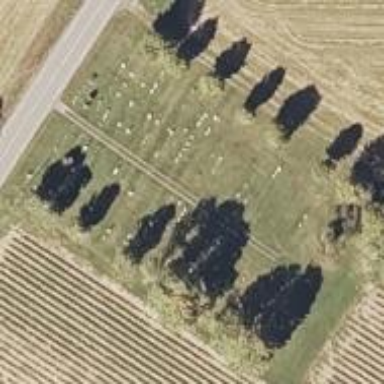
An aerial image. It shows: Cemetery.